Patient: sex F, age 60
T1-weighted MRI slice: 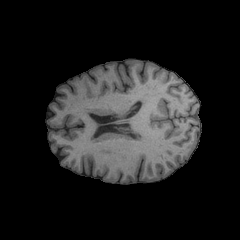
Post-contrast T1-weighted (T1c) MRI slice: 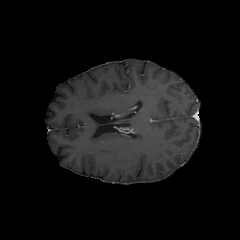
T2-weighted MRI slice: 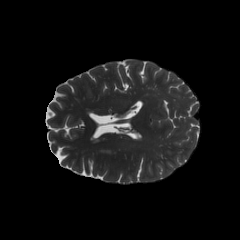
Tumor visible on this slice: no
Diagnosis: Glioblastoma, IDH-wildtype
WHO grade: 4